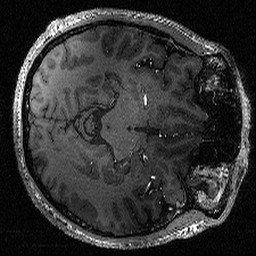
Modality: T1w
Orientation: axial
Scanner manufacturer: siemens
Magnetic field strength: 6.98 T
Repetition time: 2.7 s
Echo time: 0.003 s